Field crop: tomato
Growth stage: 1
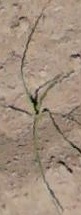
Species: cyperus